Question: From PHOTO(By on my zsh):
I wonder how to print combined word on terminal? it looks so cool.
Is there any tool to do this.
Anyone knows? THX

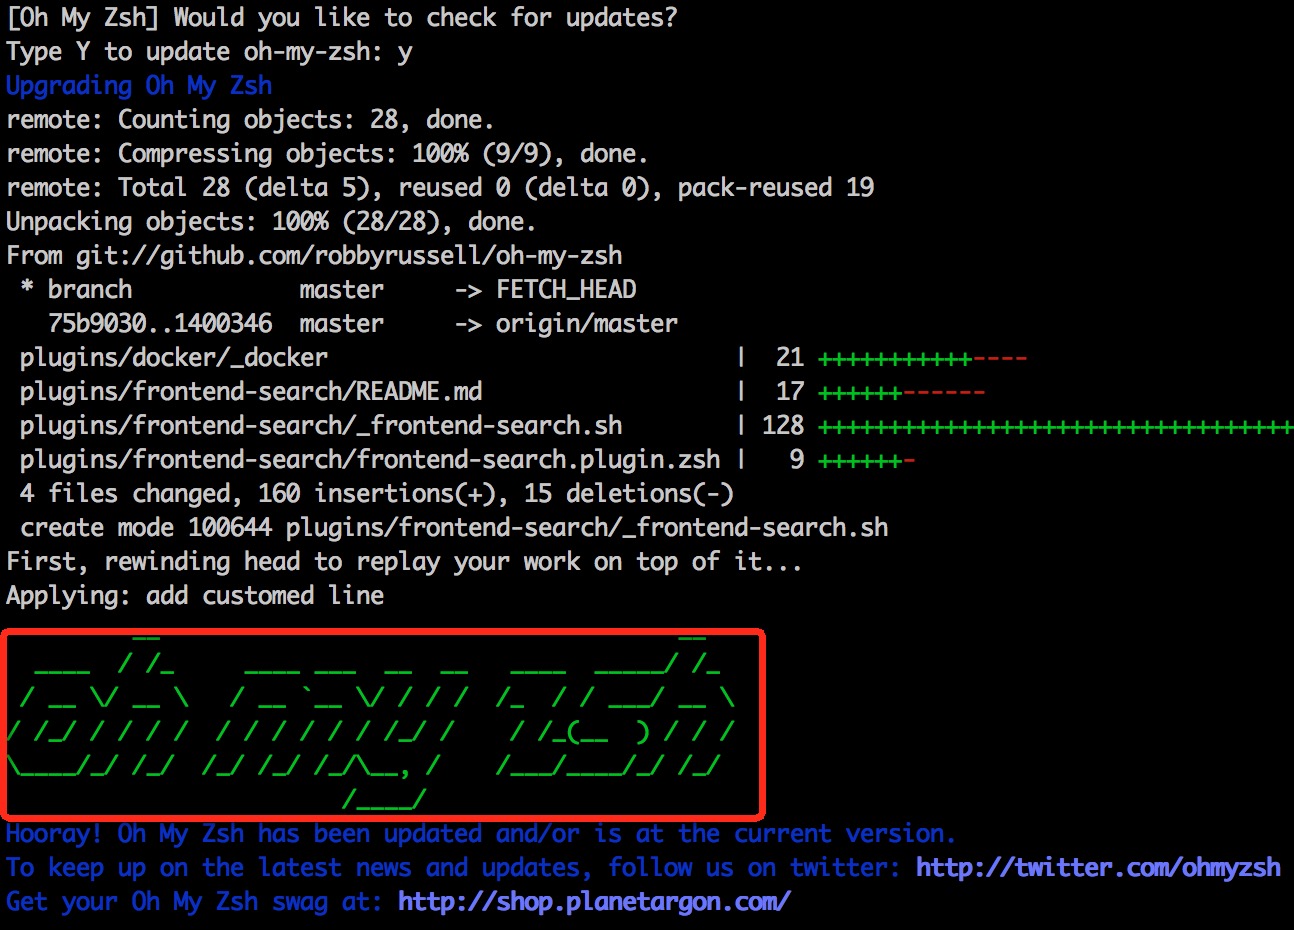
Answer: This is called <URL>.
Have a look at <URL>, might give you an idea how it works and how you come up with images/graphics like that.
After you know what you want to print, you can simply output it like any other string.